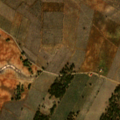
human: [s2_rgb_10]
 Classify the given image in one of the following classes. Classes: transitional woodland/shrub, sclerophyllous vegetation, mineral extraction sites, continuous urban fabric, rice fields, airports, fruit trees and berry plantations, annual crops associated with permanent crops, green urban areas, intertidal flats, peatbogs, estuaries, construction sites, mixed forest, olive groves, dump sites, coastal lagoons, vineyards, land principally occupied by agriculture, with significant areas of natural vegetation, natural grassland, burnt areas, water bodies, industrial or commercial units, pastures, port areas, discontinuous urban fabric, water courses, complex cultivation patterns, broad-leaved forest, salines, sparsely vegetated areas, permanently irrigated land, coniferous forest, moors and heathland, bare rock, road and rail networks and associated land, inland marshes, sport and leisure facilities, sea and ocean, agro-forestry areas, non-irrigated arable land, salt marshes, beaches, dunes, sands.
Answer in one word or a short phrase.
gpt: non-irrigated arable land, permanently irrigated land, olive groves, agro-forestry areas